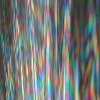
Label: sunburn